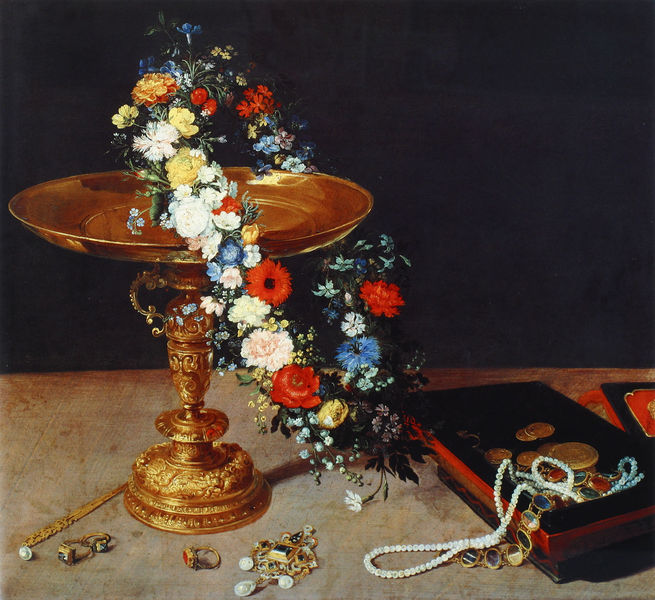
Titel: Goldene Tazza mit Blumenkranz und Schmuckkassette
Künstler: Jan Brueghel d. Ä.
Institution: Brüssel, Musées royaux des Beaux-Arts de Belgique
Schlagwörter: gemälde, blumen, bunt, ohrring, schmuck, schwarz, tisch, blüten, rosen, rot, schale, gold, kelch, brosche, edelsteine, perlen, stilleben, stillleben, kette, perlenkette, ring, vergänglichkeit, ringe, kranz, armband, blumenkranz, reichtum, schatulle, kästchen, farbenfroh, münzen, geschmeide, gemme, brieföffner, schattulle